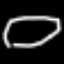
Label: octagon